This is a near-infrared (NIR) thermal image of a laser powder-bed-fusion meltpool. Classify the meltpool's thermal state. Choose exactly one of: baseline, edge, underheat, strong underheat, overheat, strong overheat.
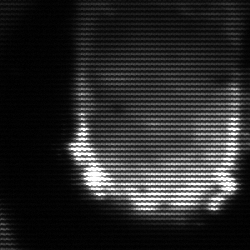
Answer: strong underheat